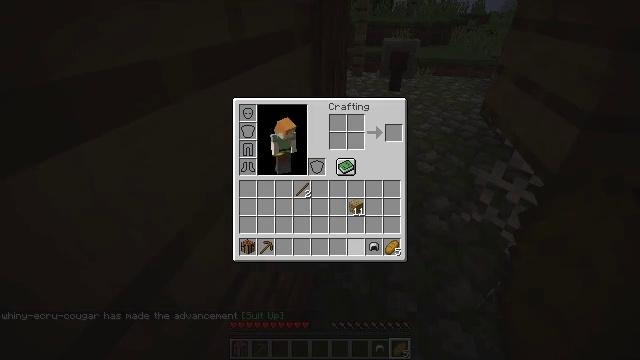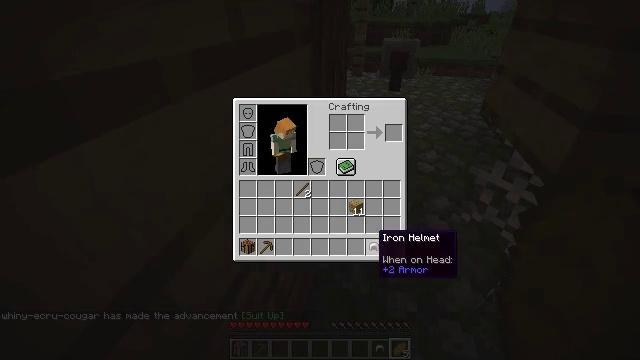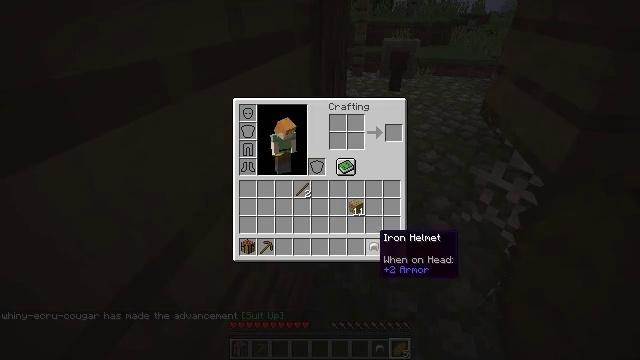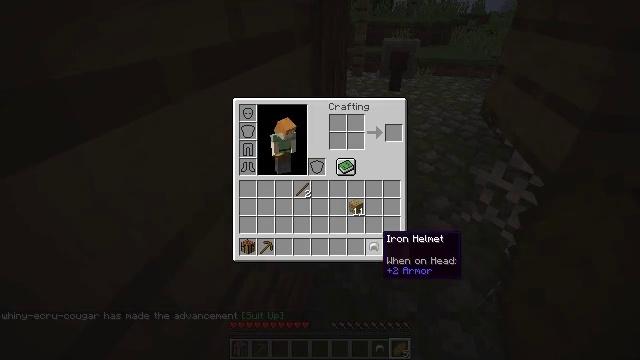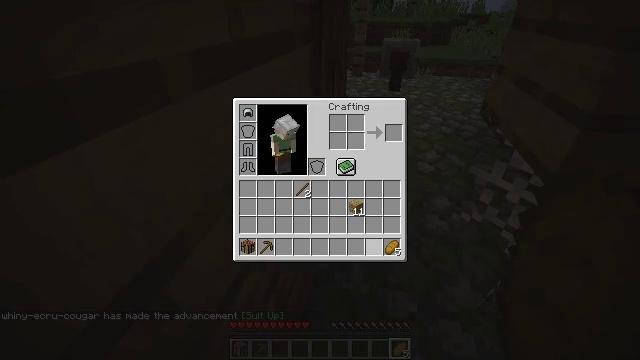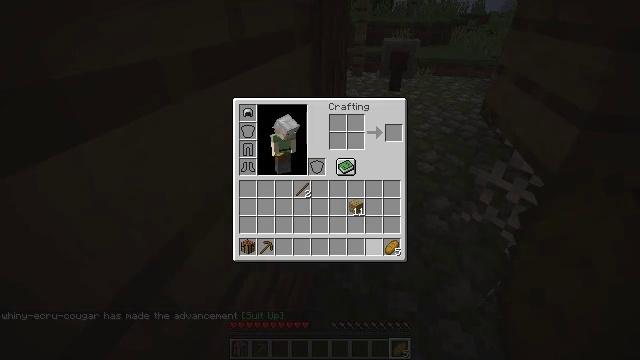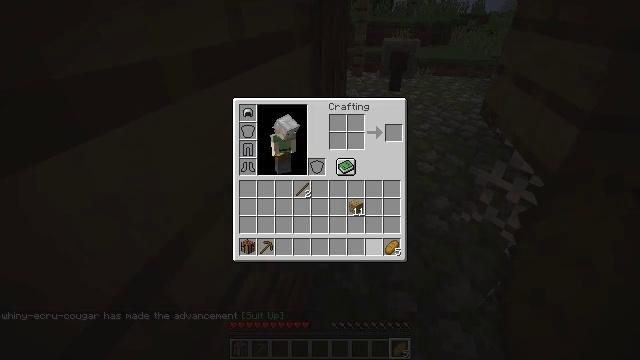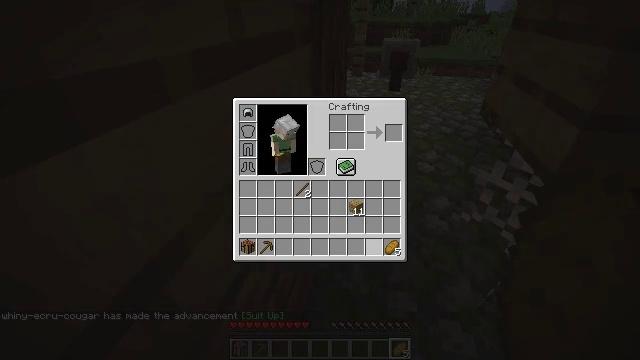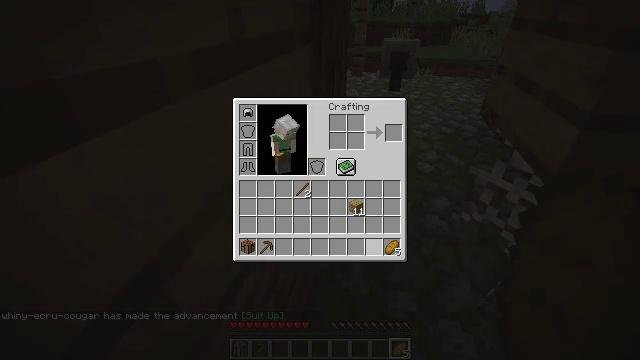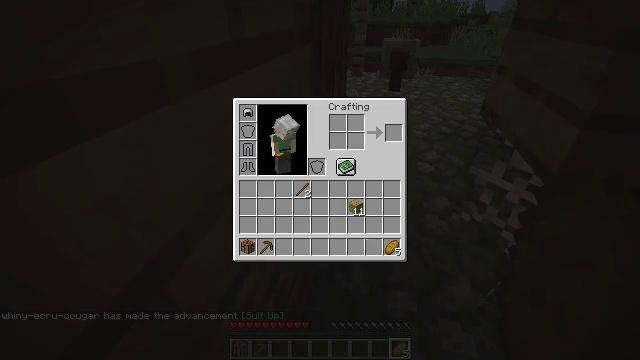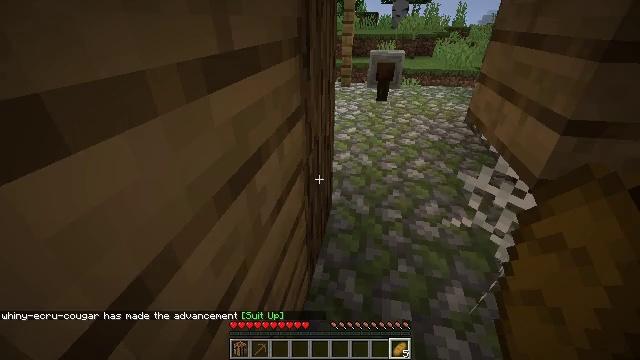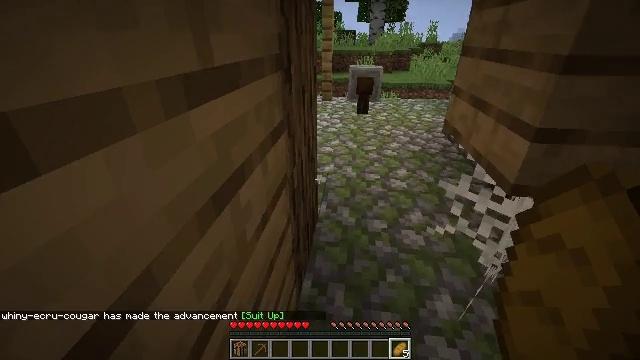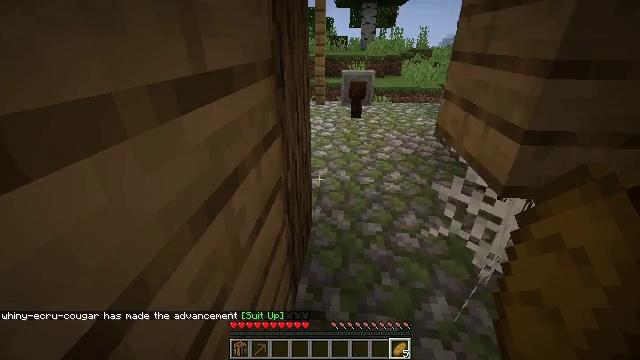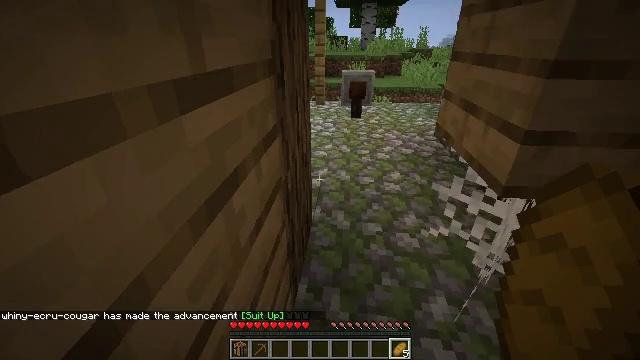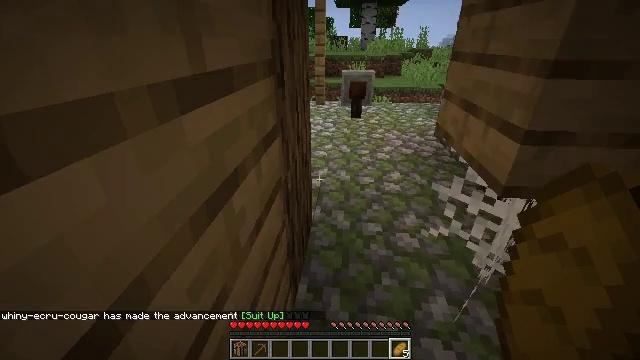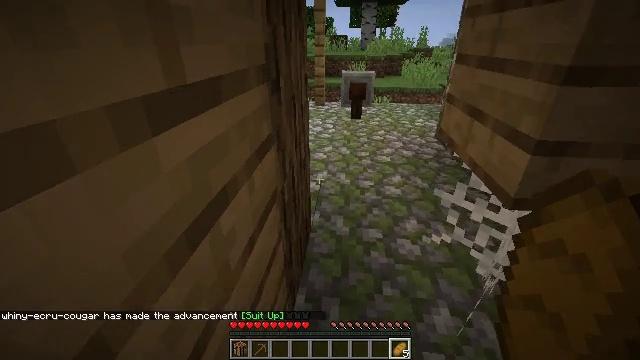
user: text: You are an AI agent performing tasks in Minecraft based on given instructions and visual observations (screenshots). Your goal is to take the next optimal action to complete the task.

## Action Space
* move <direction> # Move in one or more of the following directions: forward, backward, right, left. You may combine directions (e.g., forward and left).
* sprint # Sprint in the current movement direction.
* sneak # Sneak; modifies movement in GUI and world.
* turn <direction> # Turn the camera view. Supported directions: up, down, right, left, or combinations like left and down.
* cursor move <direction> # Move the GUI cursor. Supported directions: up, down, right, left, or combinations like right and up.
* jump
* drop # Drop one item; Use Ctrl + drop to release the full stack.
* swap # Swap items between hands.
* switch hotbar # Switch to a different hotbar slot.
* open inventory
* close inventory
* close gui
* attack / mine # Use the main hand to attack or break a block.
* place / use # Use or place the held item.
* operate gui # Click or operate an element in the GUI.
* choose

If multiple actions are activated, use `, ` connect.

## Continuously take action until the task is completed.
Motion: motion action
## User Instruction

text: Reclaim the furnace for later use.
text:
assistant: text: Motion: sneak
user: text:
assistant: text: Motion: sneak
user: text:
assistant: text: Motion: sneak
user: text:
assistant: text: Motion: sneak, operate gui
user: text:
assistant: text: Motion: sneak, operate gui
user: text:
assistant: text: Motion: sneak
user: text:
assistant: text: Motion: sneak
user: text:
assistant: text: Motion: sneak
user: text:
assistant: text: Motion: no_op
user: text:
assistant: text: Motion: cursor move right and up
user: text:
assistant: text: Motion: turn right and up
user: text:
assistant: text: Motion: turn right
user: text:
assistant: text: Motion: no_op
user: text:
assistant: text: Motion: no_op
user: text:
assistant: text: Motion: move forward
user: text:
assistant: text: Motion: move forward
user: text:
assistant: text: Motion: move forward
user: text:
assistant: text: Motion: move forward
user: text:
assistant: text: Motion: move forward
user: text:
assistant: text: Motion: move forward and move left, turn right and up
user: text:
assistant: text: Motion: move forward and move left, turn up
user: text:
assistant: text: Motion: move forward and move left
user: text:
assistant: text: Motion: move forward and move left
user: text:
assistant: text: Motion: move forward and move left
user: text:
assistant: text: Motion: move forward
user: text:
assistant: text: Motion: move forward, turn right
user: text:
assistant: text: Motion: move forward, turn right
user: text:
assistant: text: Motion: move forward, turn right
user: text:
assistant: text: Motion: move forward and move left, turn right
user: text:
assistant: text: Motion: move forward and move left, turn right